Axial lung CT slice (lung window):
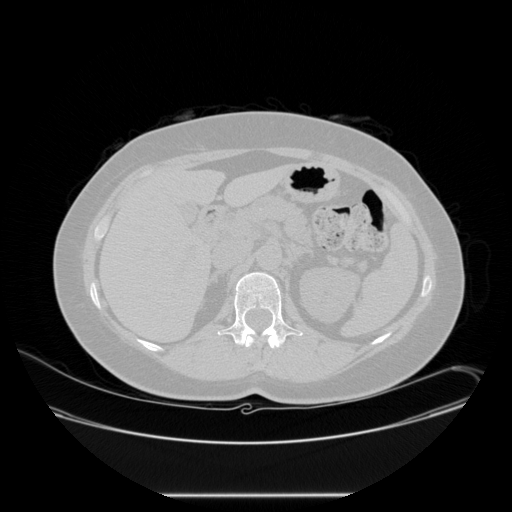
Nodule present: no